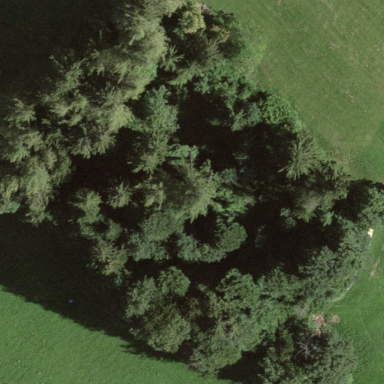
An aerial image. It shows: Forest area.